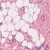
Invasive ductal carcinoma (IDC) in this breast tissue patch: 1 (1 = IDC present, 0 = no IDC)